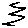
Label: zigzag